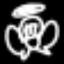
Label: angel